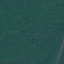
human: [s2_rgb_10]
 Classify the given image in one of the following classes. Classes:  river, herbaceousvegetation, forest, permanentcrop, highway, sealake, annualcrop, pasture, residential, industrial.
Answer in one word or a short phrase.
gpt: Forest